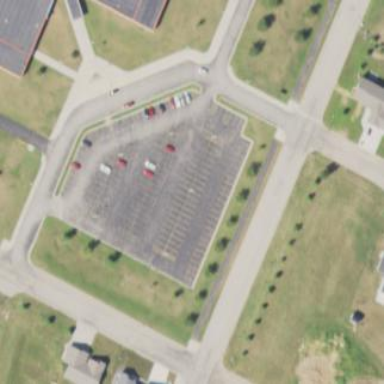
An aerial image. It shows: Parking area designated for school.